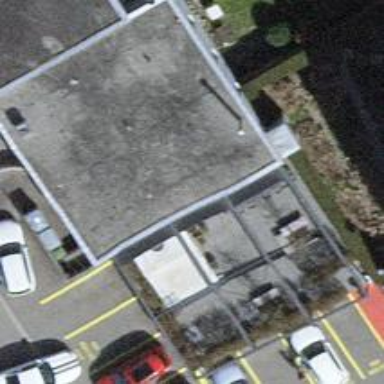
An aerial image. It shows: Restaurant.